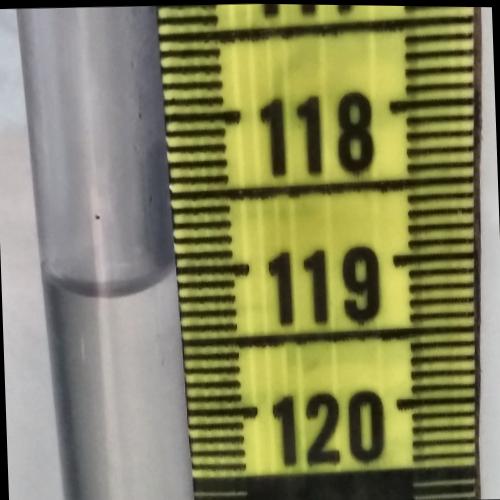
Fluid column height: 119.1 cm